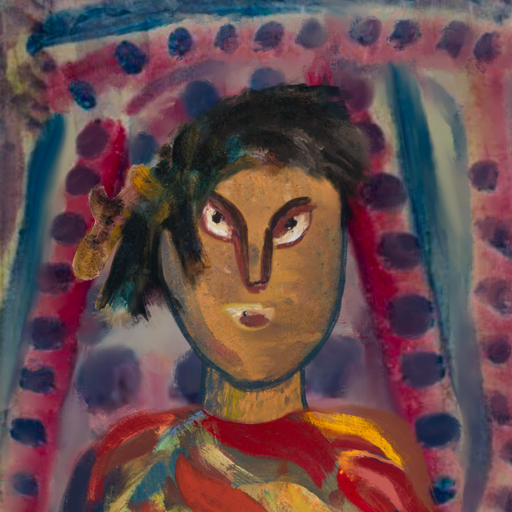
Background: HillGirl, Head And Neck Front: In_The_Sun, Face Front: After_Raid, Bust: Mother_And_Son_Son, Hair Front: Pipe, Head Accessory: Blank, Second Necklace: Blank, Necklace: Blank, Baby: Blank